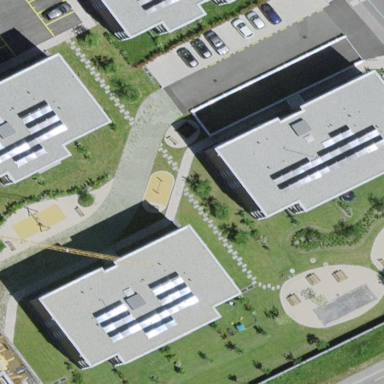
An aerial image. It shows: Building with apartments featuring flat roof in silver color.